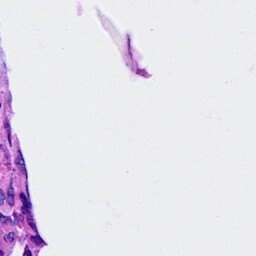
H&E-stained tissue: Breast